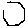
Label: hexagon